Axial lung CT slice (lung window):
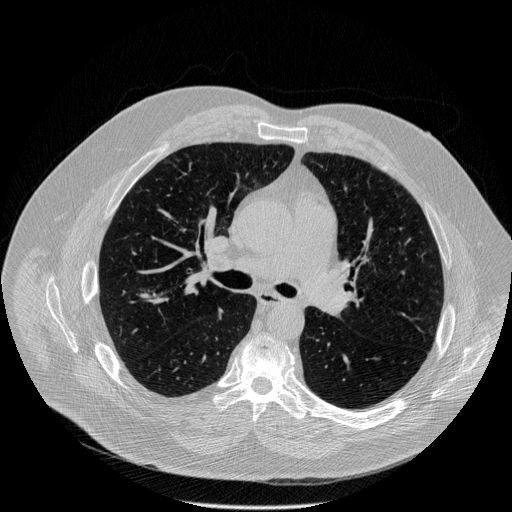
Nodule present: no